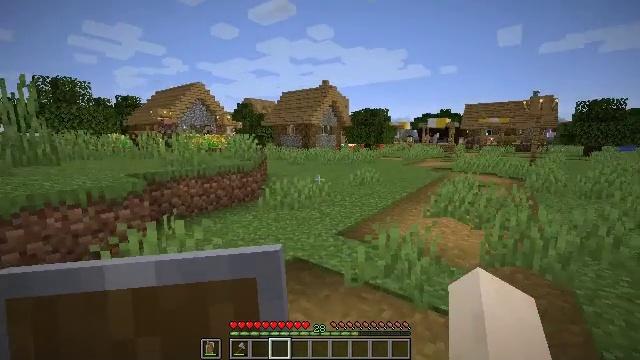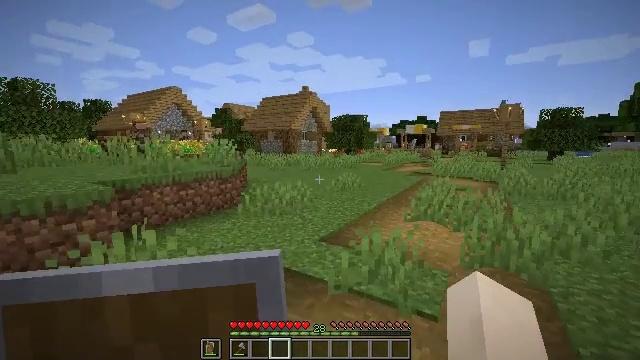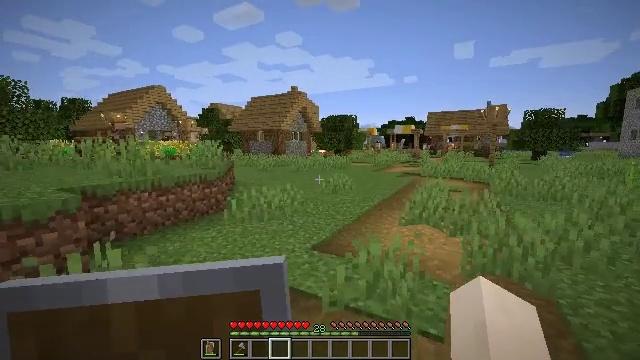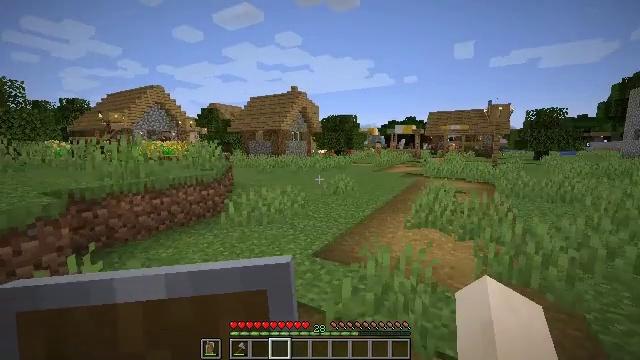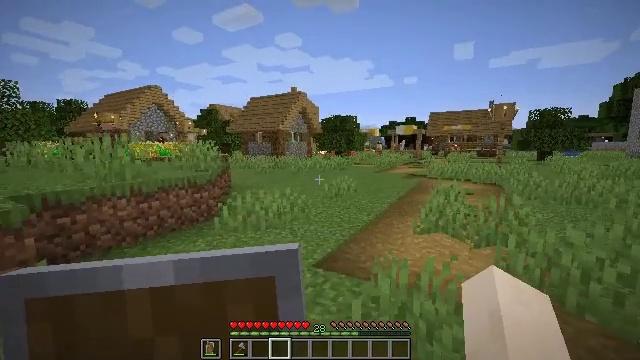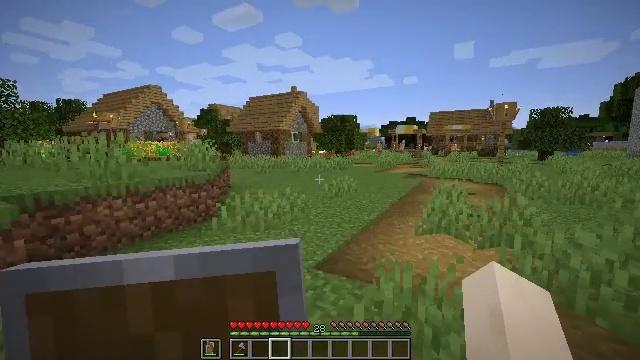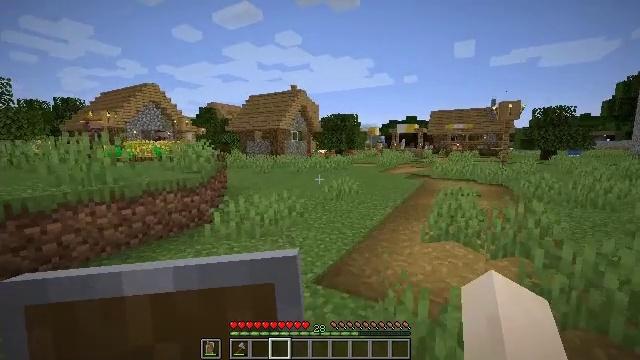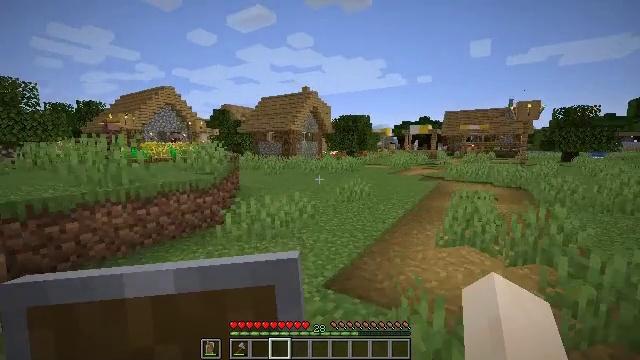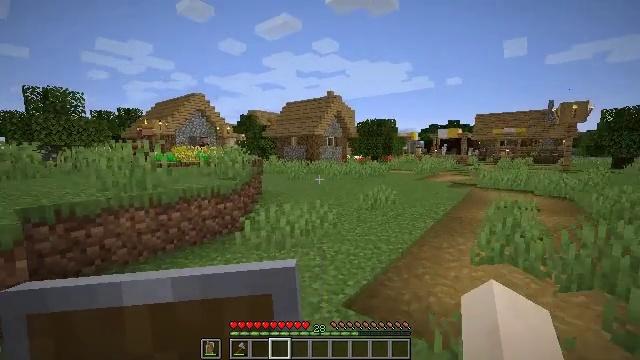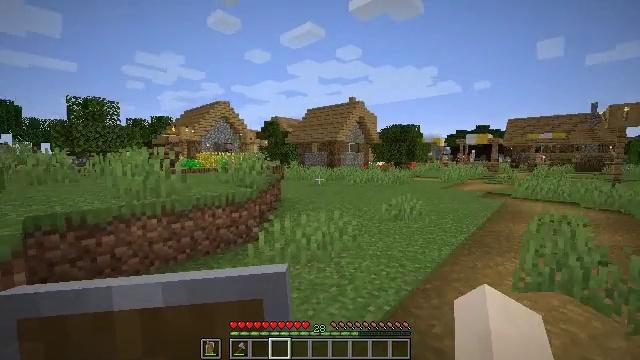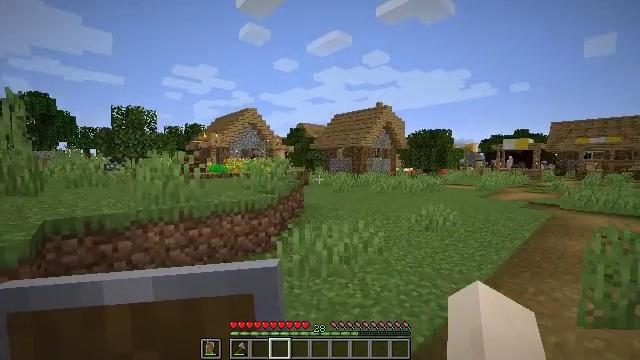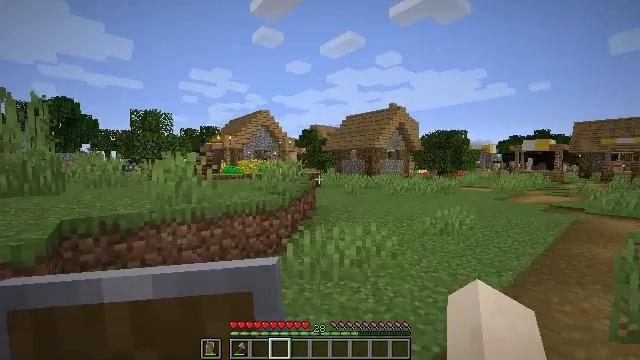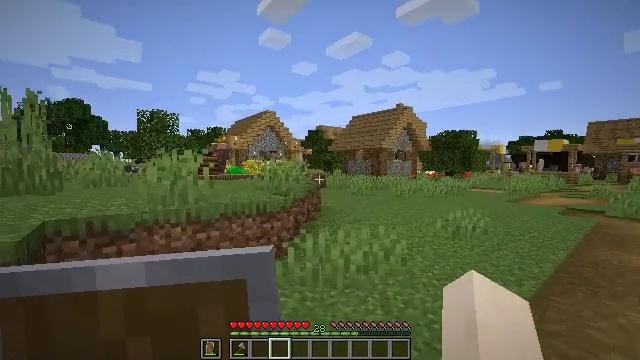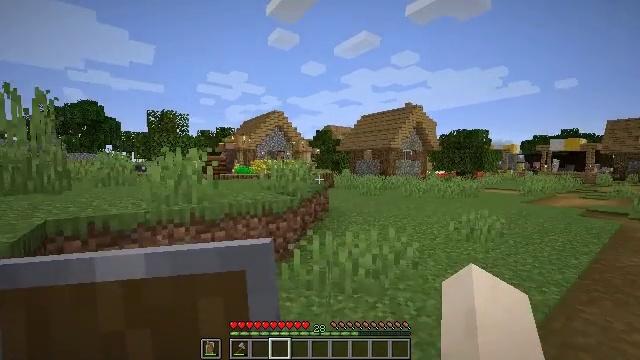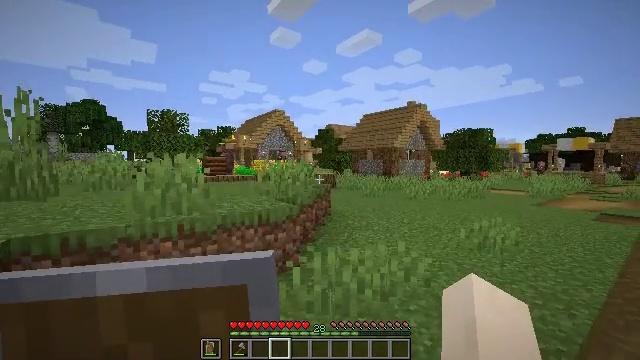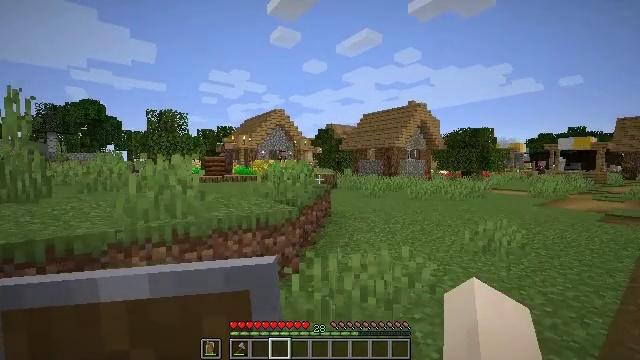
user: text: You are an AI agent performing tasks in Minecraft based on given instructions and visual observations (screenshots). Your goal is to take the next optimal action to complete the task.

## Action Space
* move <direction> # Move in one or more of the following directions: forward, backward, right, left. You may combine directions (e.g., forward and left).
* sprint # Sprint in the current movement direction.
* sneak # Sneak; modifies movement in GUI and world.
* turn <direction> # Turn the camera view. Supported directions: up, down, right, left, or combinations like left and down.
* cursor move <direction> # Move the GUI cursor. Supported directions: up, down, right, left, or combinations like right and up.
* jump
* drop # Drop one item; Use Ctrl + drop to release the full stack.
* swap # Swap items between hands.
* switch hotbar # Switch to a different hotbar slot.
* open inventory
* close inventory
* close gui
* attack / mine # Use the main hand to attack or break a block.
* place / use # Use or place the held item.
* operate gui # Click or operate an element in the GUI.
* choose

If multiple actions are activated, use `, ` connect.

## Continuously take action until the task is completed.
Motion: motion action
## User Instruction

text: Break the smooth stone to collect it.
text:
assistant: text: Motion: move forward, turn right and up
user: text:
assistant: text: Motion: move forward, turn right
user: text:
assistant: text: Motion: move forward
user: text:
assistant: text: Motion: move forward
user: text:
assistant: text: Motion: move forward
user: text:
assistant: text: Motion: move forward
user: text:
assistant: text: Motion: move forward, turn left
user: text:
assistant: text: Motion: move forward, turn left and up
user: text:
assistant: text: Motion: move forward, turn left and up
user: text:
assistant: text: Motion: move forward, turn left and up
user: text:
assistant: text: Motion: move forward, turn left
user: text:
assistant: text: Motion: move forward, turn left
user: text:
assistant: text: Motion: move forward, turn left
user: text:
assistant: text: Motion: move forward
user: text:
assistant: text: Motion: move forward
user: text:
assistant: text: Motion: move forward
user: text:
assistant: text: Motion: move forward
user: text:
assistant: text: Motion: move forward, turn left
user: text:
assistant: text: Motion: move forward
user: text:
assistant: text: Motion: move forward
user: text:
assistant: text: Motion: move forward
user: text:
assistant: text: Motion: move forward
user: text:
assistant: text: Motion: move forward
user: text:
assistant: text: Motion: move forward
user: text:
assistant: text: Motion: move forward
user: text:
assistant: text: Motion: move forward, jump
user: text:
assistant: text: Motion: move forward, jump
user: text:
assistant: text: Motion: move forward, jump
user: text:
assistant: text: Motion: move forward, jump
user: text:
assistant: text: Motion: move forward and move left